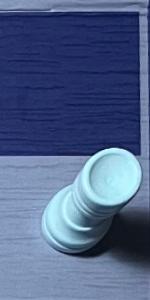
Label: Rook_White